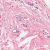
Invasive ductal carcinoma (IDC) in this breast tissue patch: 0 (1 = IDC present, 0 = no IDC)